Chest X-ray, PA view. Patient: 55 years old, sex M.
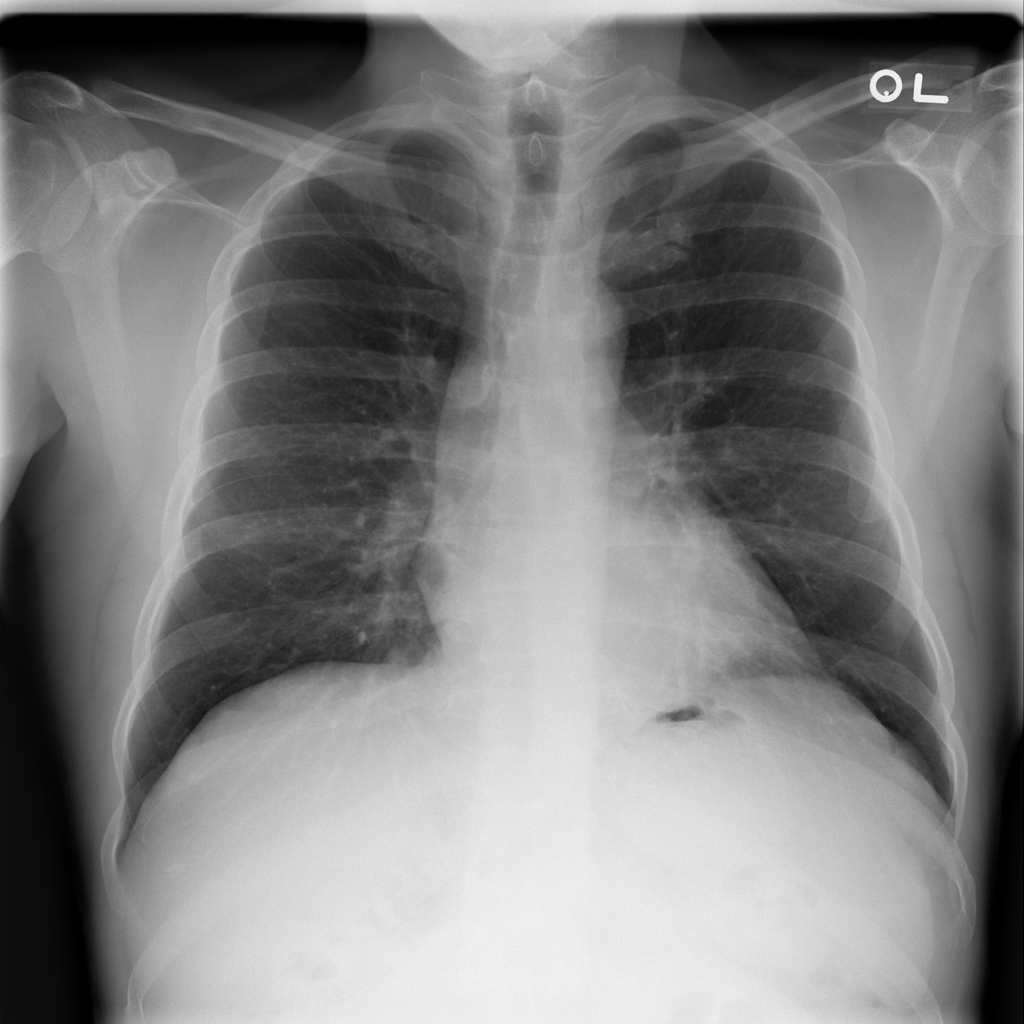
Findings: No Finding